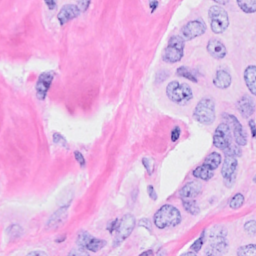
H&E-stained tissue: Breast